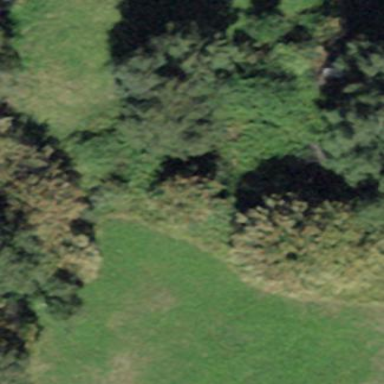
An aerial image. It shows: Forest area.